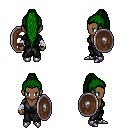
a pixel art fantasy rpg character, female body template, human, dark skin, gray robe, teal pants, green extra-long topknot hairstyle, white cloth bandages, metal boots, shield, four views (front, back, left, right), 2x2 character sprite sheet, small pixel art, hard edges, no anti-aliasing